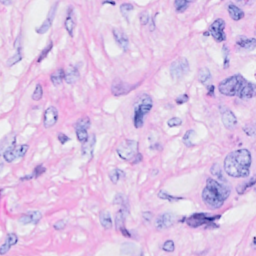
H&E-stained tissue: Breast